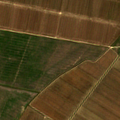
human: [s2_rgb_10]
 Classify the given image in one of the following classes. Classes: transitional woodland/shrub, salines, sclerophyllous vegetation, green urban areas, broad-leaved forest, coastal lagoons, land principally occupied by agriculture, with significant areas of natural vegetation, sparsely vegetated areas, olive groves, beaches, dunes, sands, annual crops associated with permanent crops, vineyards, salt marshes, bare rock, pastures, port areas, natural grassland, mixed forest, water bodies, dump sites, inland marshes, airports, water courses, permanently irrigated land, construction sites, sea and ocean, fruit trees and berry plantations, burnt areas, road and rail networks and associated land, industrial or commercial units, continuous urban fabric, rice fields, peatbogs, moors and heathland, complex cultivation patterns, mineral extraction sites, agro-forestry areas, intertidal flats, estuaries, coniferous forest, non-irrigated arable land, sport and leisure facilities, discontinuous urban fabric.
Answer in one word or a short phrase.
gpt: rice fields, pastures